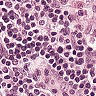
Metastatic tissue present: no